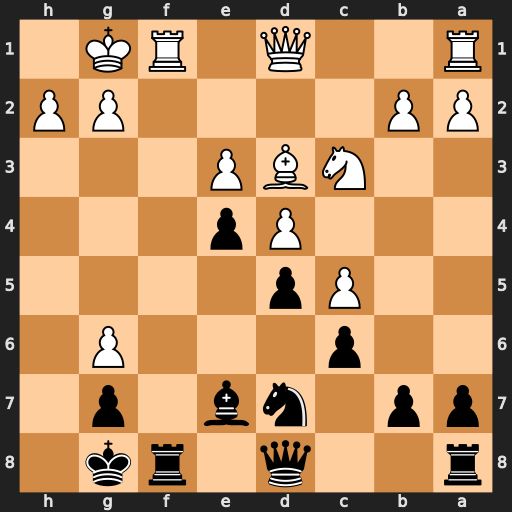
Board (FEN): r2q1rk1/pp1nb1p1/2p3P1/2Pp4/3Pp3/2NBP3/PP4PP/R2Q1RK1
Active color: b
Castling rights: -
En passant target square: -
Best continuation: exd3 Qh5 Rxf1+ Rxf1 Nf6